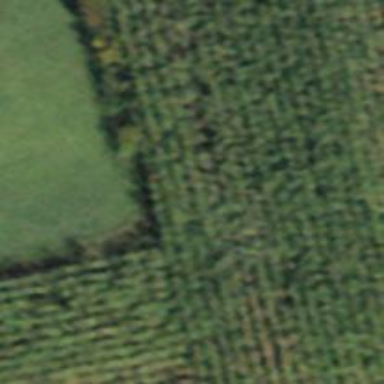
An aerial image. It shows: Hedge barrier.